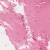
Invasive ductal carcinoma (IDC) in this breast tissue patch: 0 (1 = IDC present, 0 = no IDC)